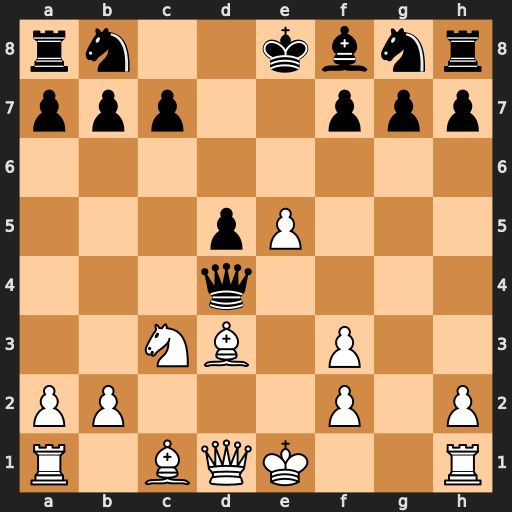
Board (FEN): rn2kbnr/ppp2ppp/8/3pP3/3q4/2NB1P2/PP3P1P/R1BQK2R
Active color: w
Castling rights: KQkq
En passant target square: -
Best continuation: Bb5+ c6 Qxd4